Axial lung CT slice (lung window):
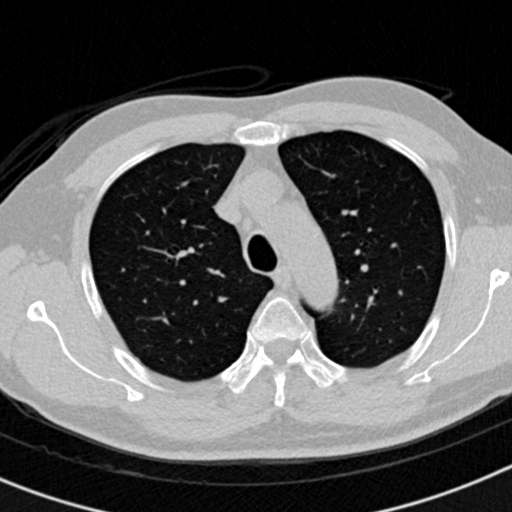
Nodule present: no